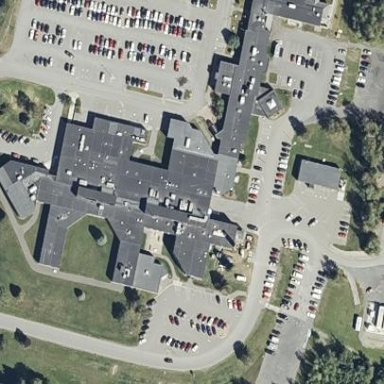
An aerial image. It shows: Hospital.